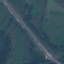
Land use / land cover class: Highway